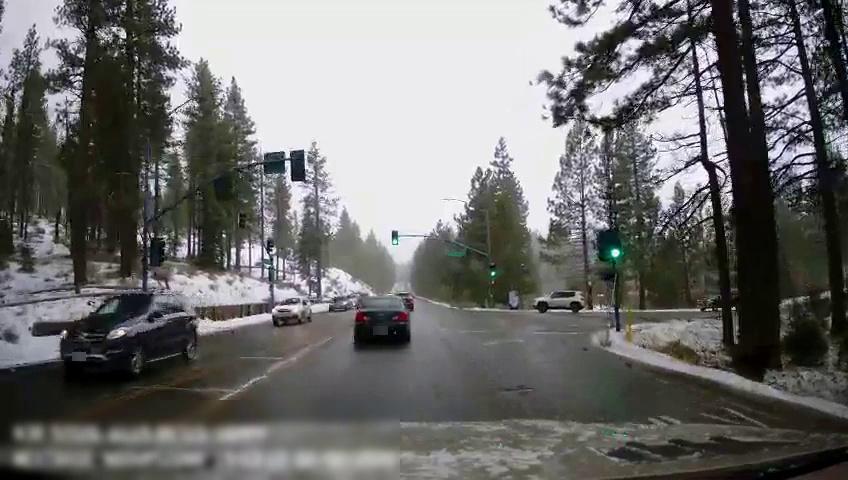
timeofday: Day
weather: Snowy
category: Drivable Space
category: Vehicles | Car
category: Vehicles | SUV
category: Vehicles | Car
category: Vehicles | SUV
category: Vehicles | SUV
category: Vehicles | Car
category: Vehicles | Car
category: Lanes | Opposite Lane
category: Lanes | Opposite Lane
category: Traffic | Lights
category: Traffic | Lights
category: Traffic | Lights
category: Traffic | Lights
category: Traffic | Lights
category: Traffic | Lights
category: Traffic | Lights
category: Traffic | Lights
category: Traffic | Lights